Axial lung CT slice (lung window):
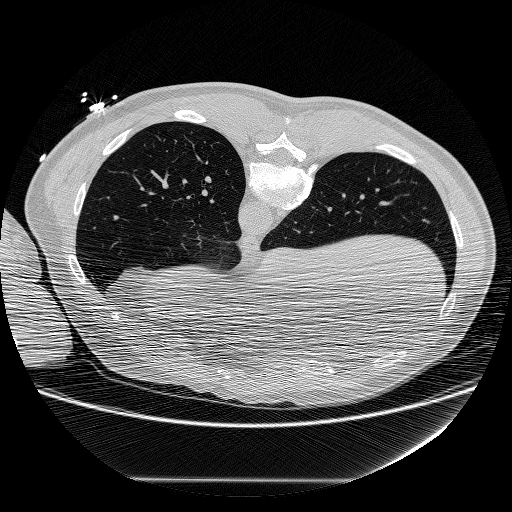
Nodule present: no